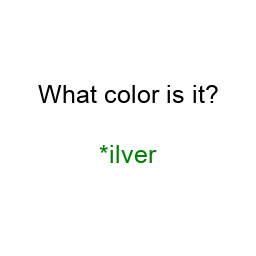
Color: green
Color name shown: silver
Background color: white
Question text color: black